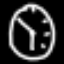
Label: clock